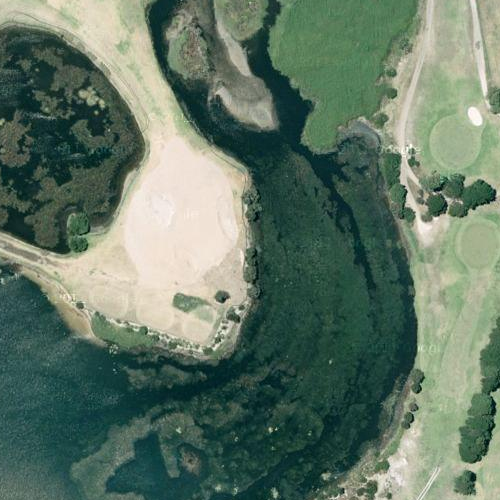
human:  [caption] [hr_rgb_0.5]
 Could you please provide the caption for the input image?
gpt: There is a highway bridge across the waters with a parking lot at the river bank .

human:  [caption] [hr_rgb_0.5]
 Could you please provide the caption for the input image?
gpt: A highway bridge across the wide river with some cars parked at the river bank .

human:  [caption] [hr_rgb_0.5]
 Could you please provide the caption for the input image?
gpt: A highway bridge across the wide river with a parking lot ar the river bank .

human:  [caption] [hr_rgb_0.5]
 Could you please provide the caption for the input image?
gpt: A highway bridge across the wide river with a parking lot at the river bank .

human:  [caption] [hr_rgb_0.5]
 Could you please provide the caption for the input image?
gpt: There is a highway bridge across the waters with a parking lot at the bank .